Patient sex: M
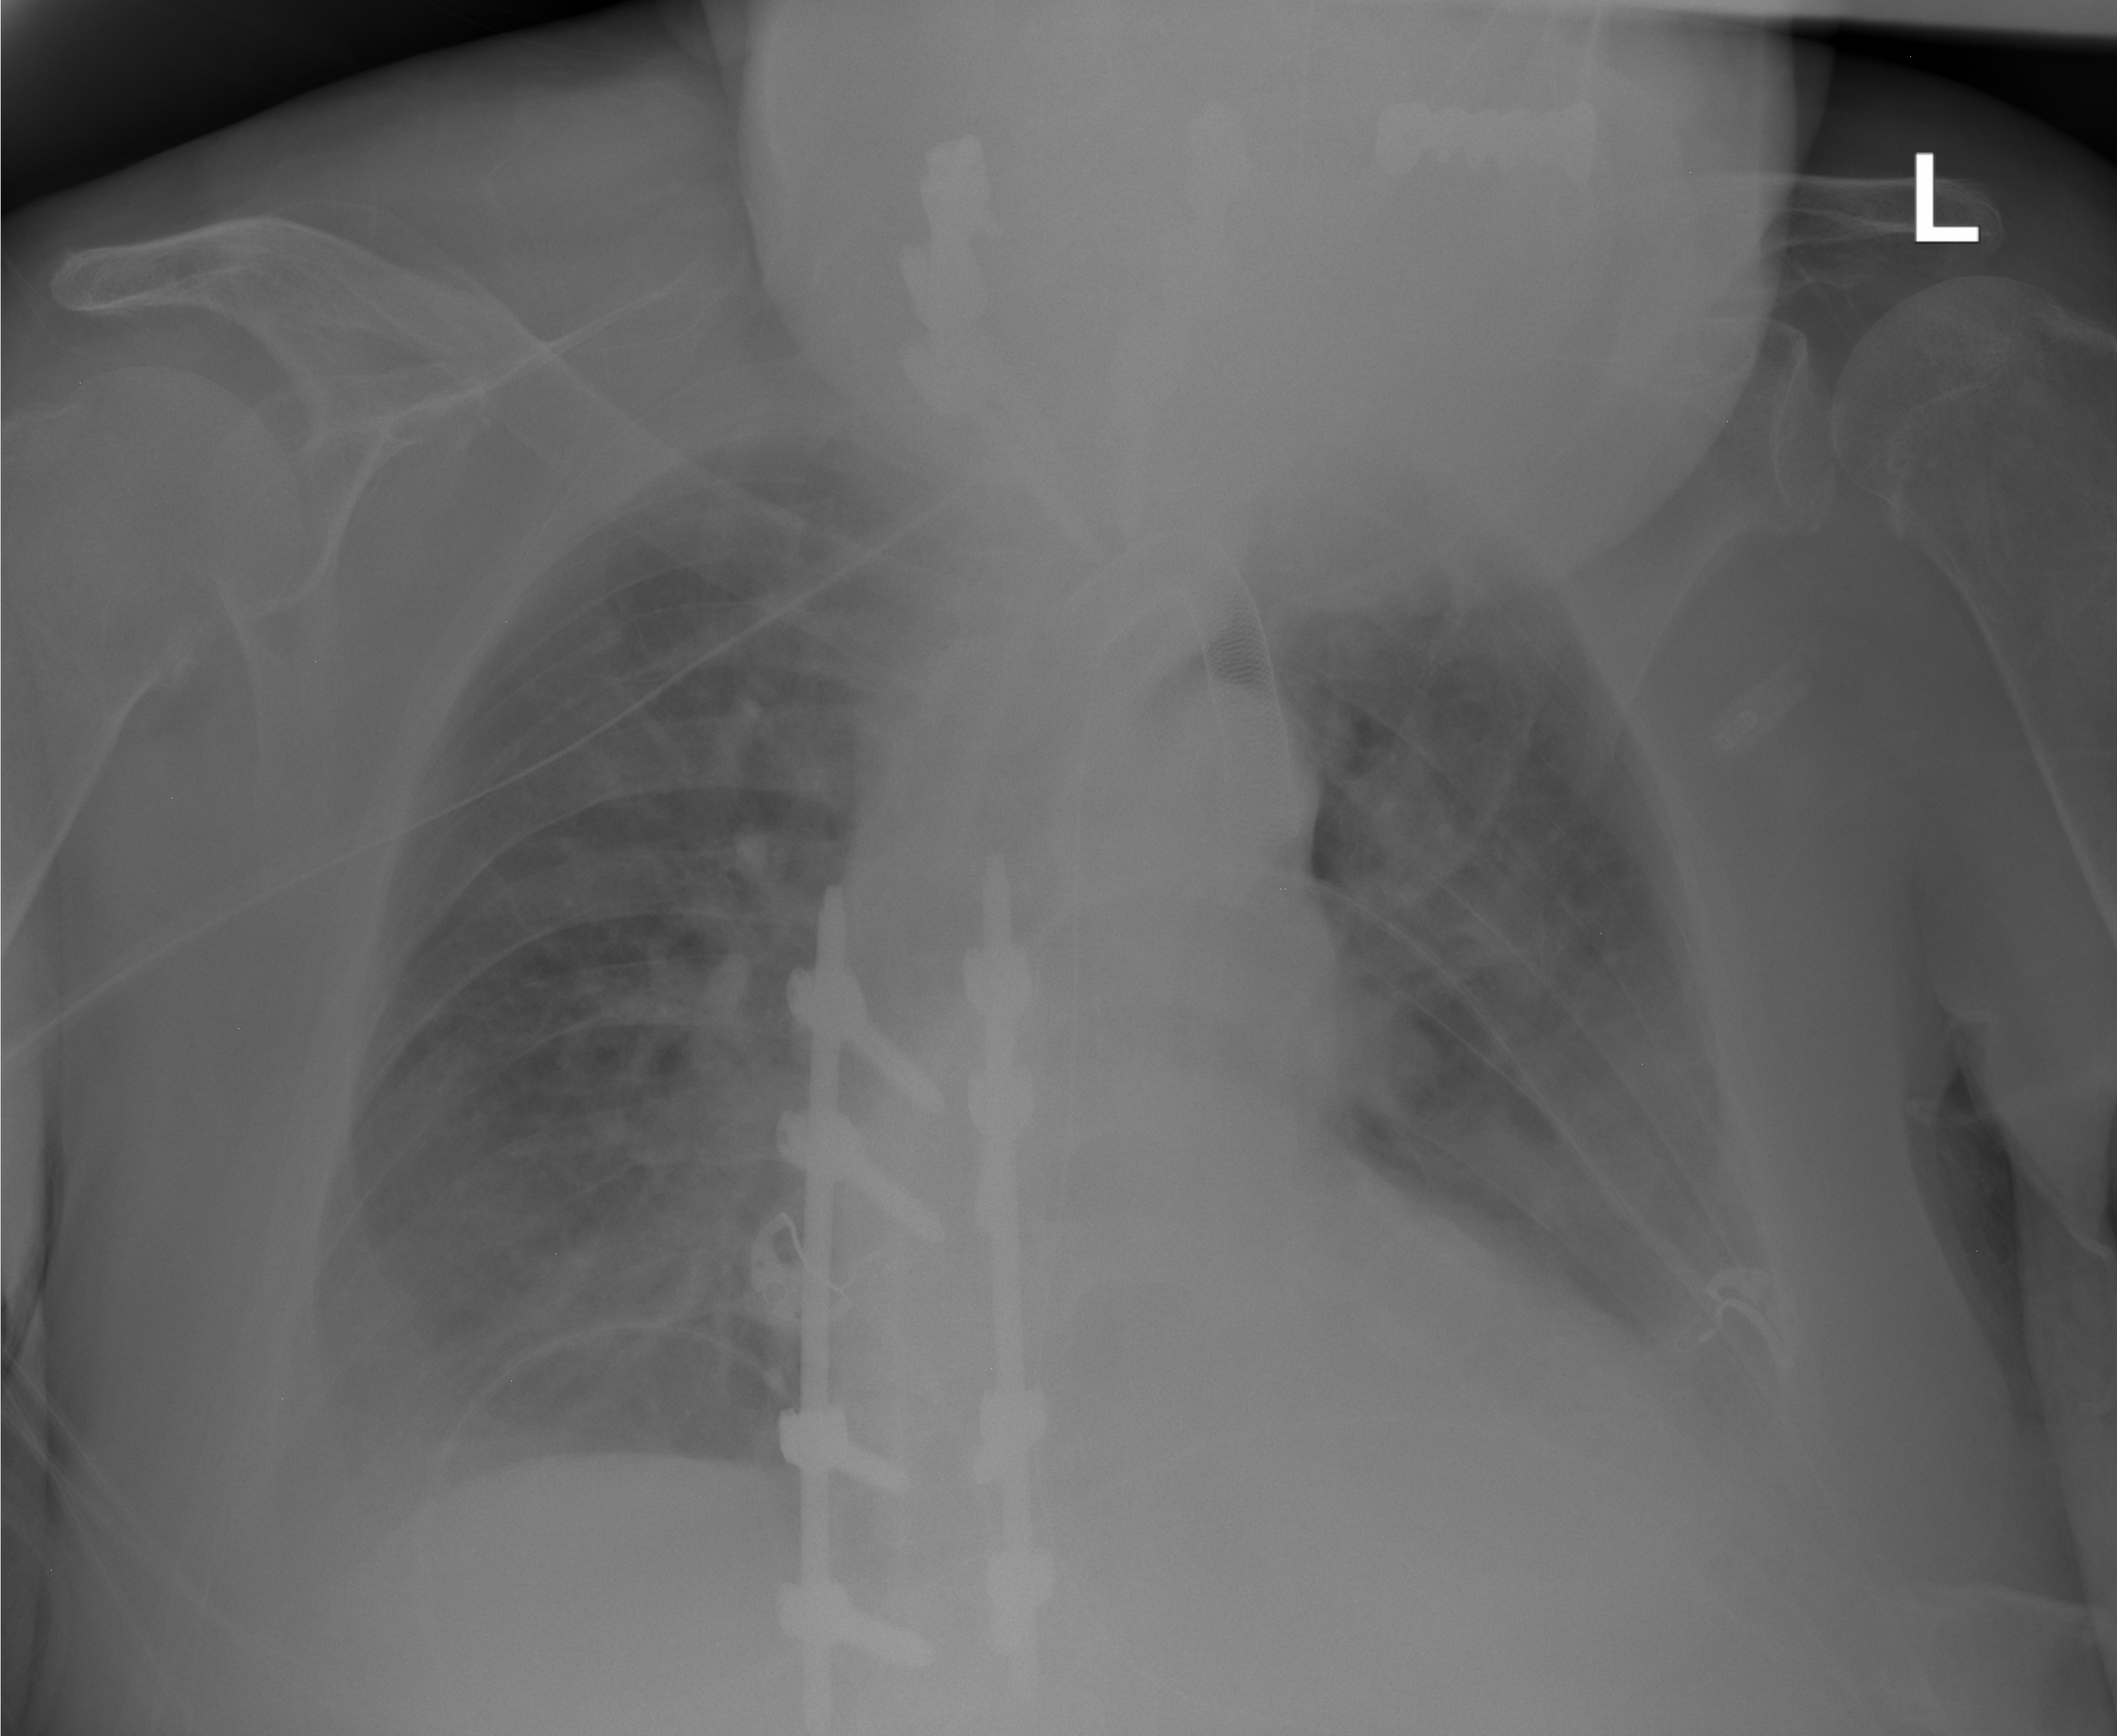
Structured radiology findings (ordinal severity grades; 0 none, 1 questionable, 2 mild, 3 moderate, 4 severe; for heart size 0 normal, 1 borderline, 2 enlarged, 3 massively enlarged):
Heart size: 2
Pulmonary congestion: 2
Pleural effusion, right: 2
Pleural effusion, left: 3
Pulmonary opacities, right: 0
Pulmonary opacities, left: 0
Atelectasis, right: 2
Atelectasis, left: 2